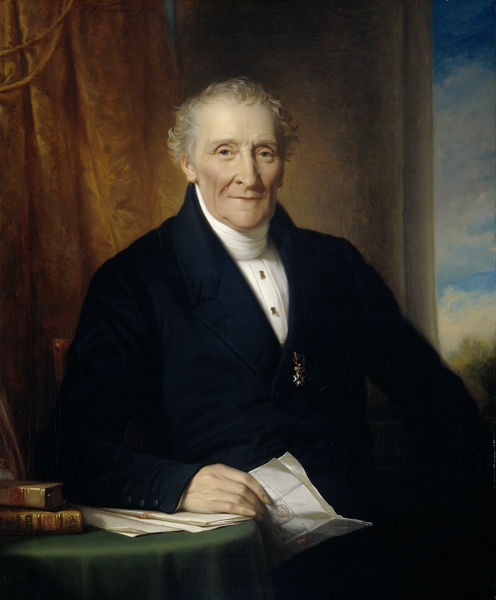
Titel: Rodolphe le Chevalier (1777-1865). Koopman te Amsterdam en een der drie oprichters van de Hollandse IJzeren Spoorweg Maatschappij
Künstler: Jan Adam Kruseman
Standort: Amsterdam
Institution: Rijksmuseum
Schlagwörter: blau, mann, weiß, wolken, gelb, orange, tisch, rot, tuch, alt, hemd, gesicht, gewand, gold, brosche, lächeln, orang, schreibtisch, frack, halstuch, lachen, buch, orden, brief